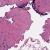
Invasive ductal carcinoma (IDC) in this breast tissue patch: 0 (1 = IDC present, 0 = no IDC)